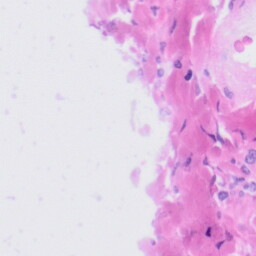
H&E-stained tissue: Tonsil